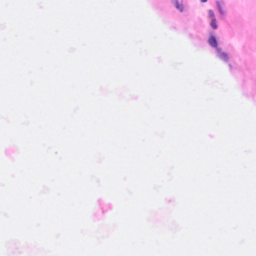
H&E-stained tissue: Breast